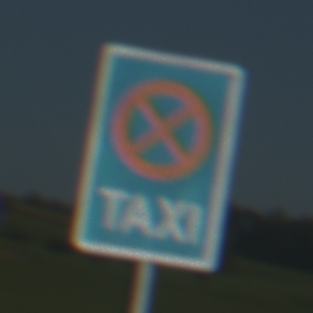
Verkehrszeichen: Taxenstand
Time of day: MorningAfternoon
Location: Outdoor (Nature)
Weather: Clear
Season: NotSpecified
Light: Natural